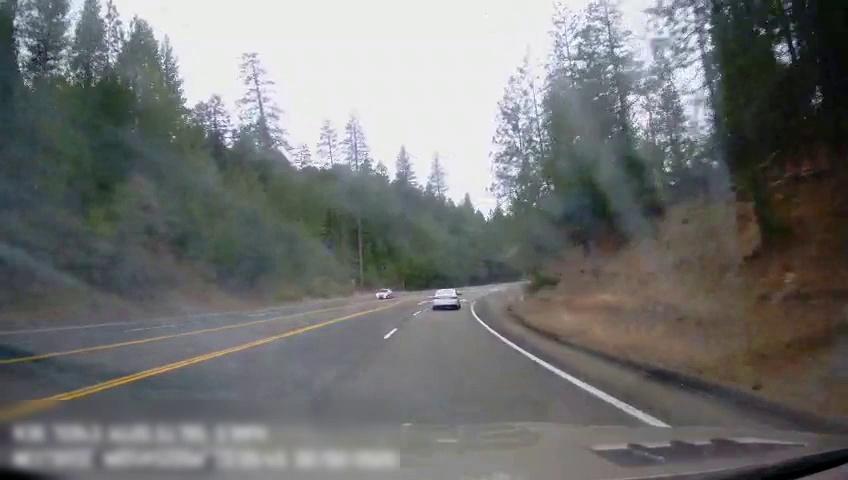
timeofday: Day
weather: Cloudy
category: Drivable Space
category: Vehicles | Car
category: Vehicles | Car
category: Lanes | Opposite Lane
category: Lanes | Opposite Lane
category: Lanes | Alternate Lane
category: Lanes | Opposite Lane
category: Lanes | Current Lane
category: Lanes | Current Lane